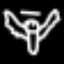
Label: angel